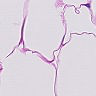
Metastatic tissue present: no